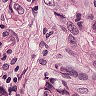
Metastatic tissue present: yes